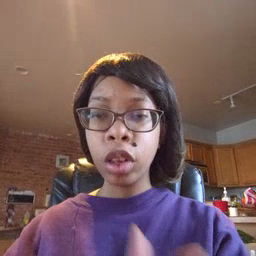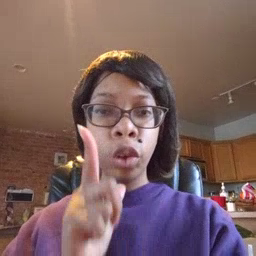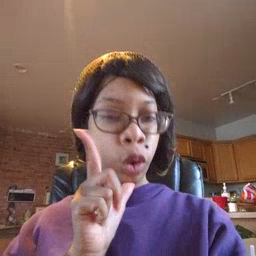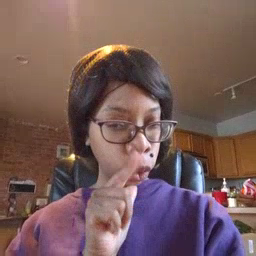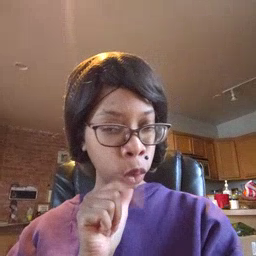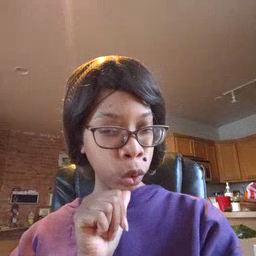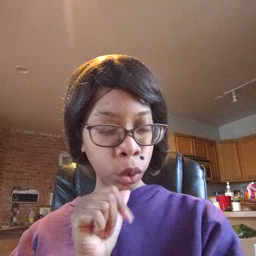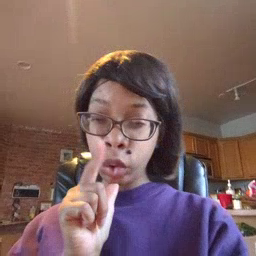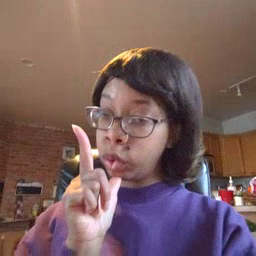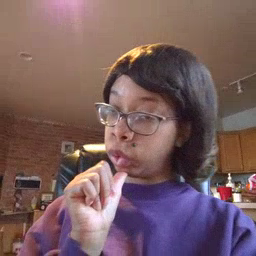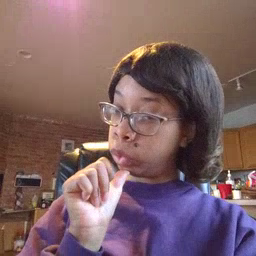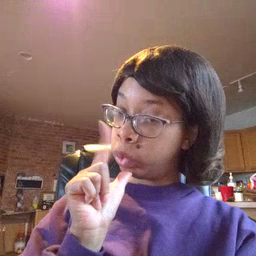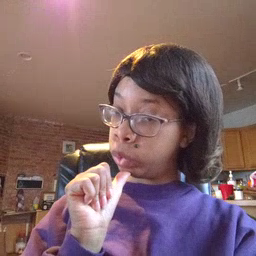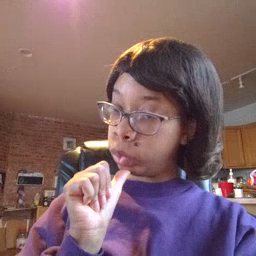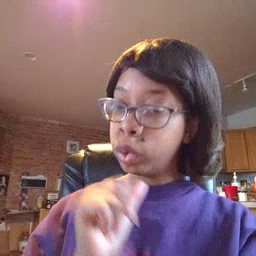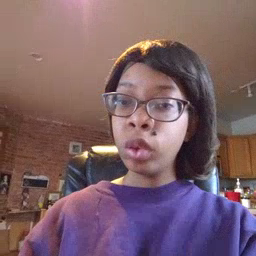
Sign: who